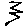
Label: zigzag